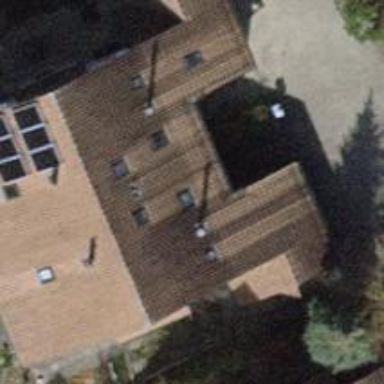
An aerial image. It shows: Semidetached house with gabled roof.